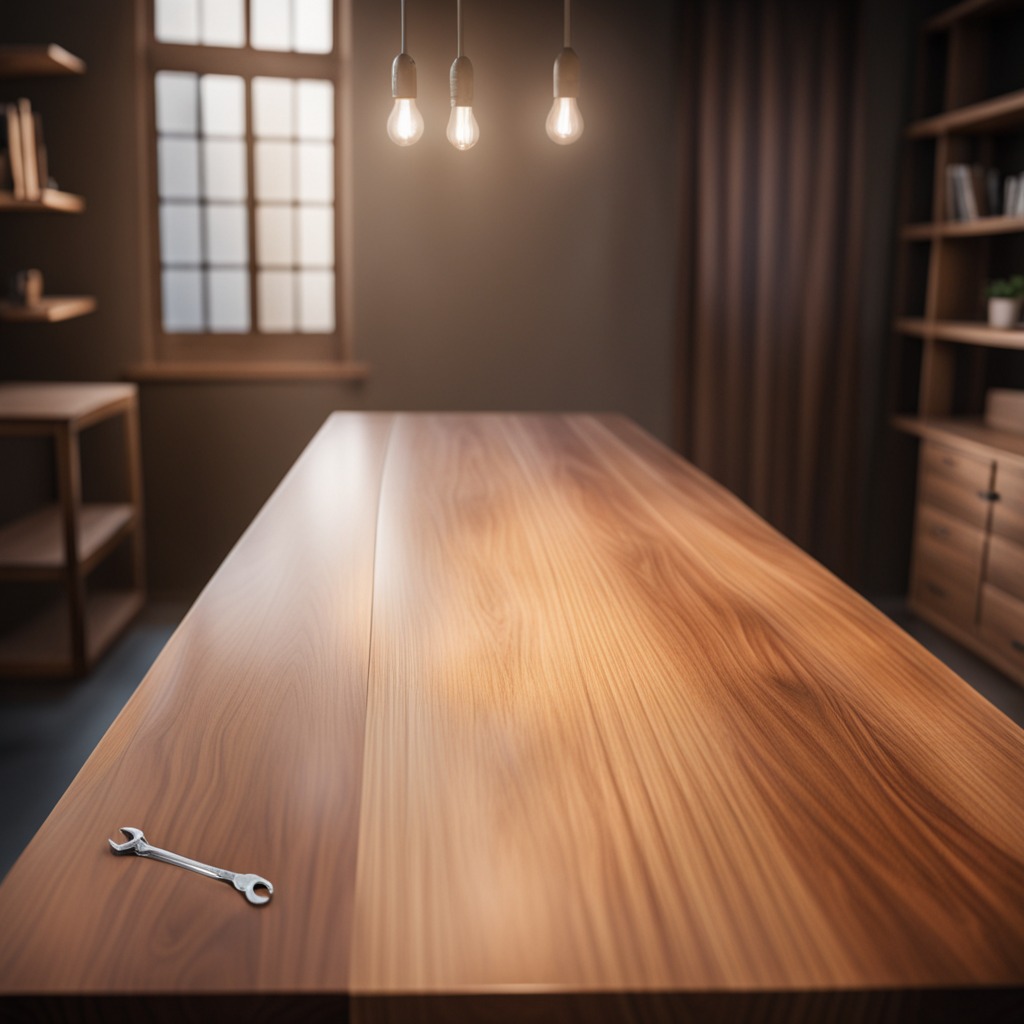
A wrench is lying on a wooden table in a carpentry studio.